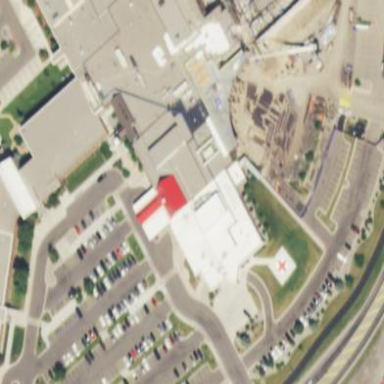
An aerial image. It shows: Hospital building.